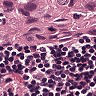
Metastatic tissue present: yes